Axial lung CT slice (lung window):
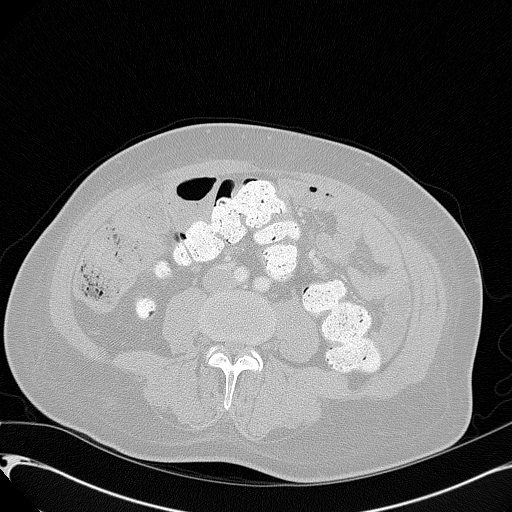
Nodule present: no